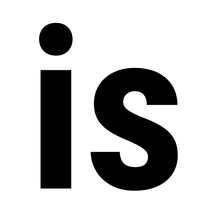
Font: Roboto_Condensed_Bold